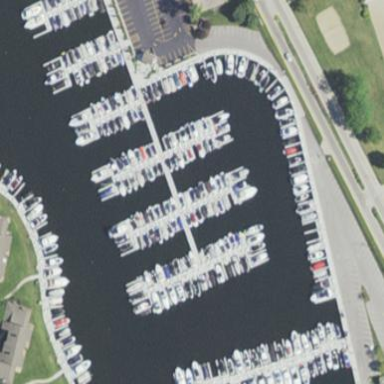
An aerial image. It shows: Marina on leisure land.